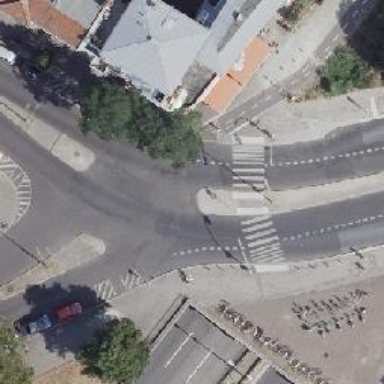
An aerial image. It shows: Junction on tertiary road.